Question: With reference to the following Image can someone guide me how to go for extracting all the bulbs (b1, b2, b3, b4, b5) and putting them in separate image (b1.jpg, b2.jpg, b3.jpg, b4.jpg, b5.jpg).

I can use a template, but the issue is the size and shape of the bulbs are varying as you can see varying. (But the over all look of the bulb is still the same).
Any advice how to go for this using openCV?
Thanks and regards,
Heshsham
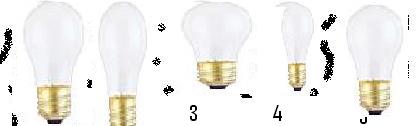
Answer: - - - <URL>